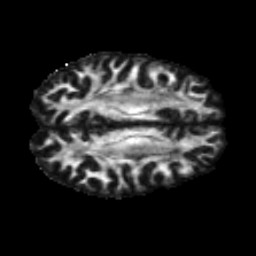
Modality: FA
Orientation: axial
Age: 46
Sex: male
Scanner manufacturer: siemens
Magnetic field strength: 3 T
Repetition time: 5.5 s
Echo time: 0.101 s